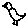
Label: bird